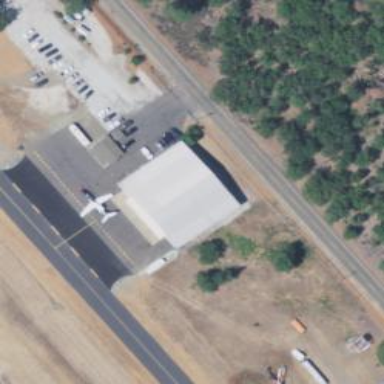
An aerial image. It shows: Hangar building at airport.